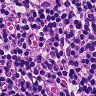
Metastatic tissue present: no